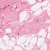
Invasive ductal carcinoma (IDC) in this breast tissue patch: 0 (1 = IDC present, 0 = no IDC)